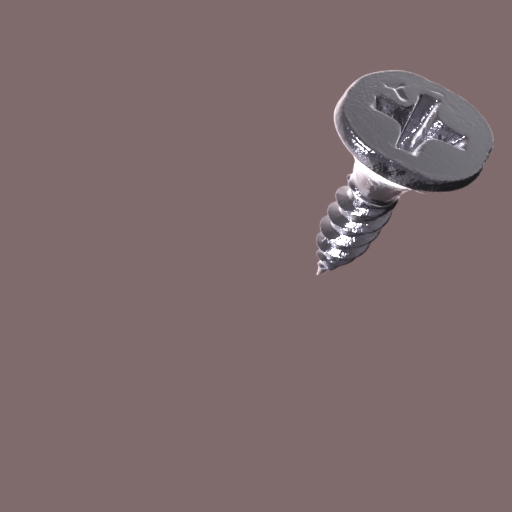
Label: screw